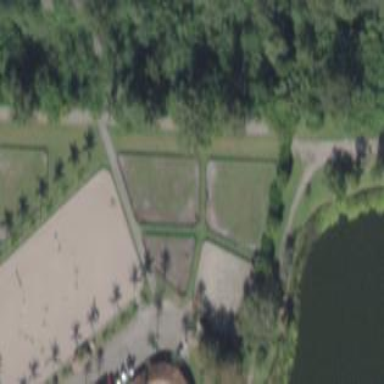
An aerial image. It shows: Equestrian sports pitch with sandy surface for leisure land activities.